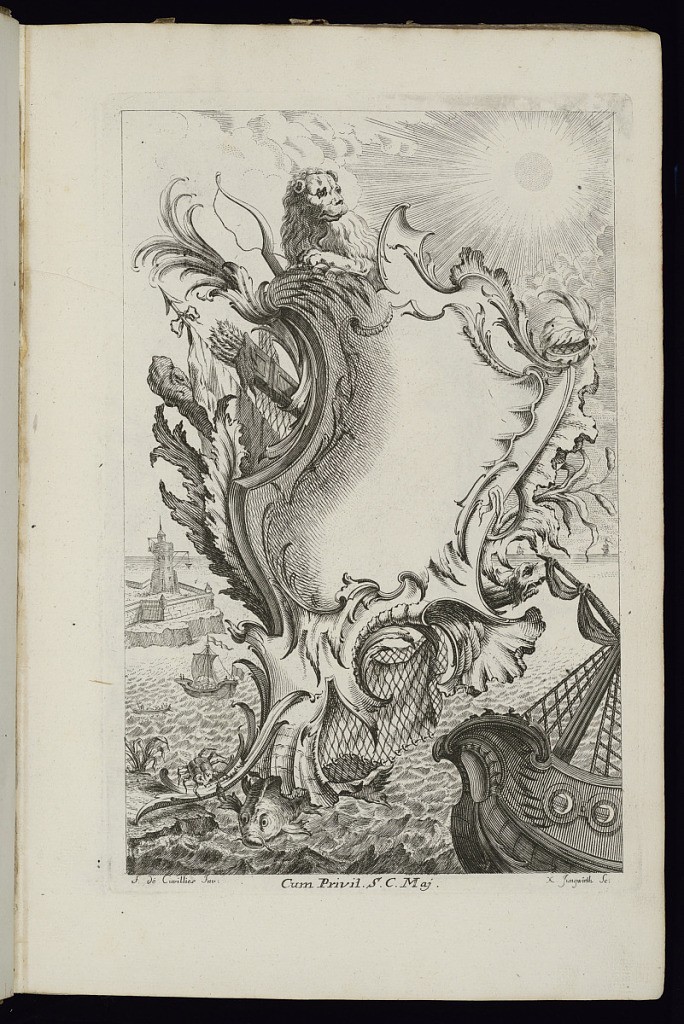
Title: Cartouche with Lion
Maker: François de Cuvilliés the Elder, Belgian, 1695 - 1768
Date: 1738
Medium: Etching and engraving on paper
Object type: Bound print
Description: Blank cartouche framed with a lion holding a bow; a quiver of arrows is to the left. Background view of the sea with fishing boats.